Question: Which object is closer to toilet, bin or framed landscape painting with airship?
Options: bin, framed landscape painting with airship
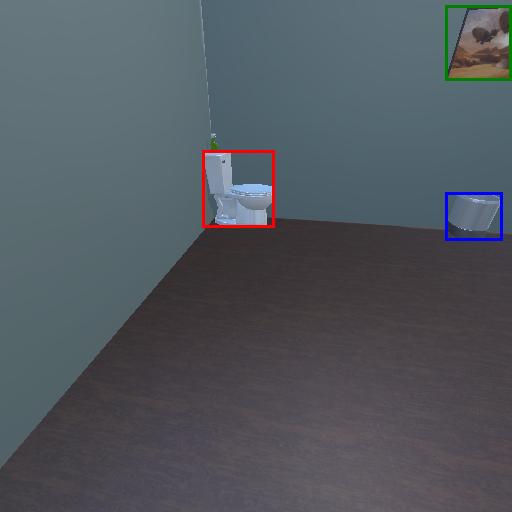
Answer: bin